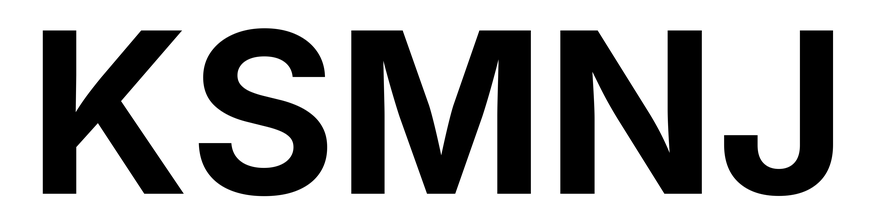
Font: Inter_Bold